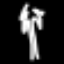
Label: palm tree